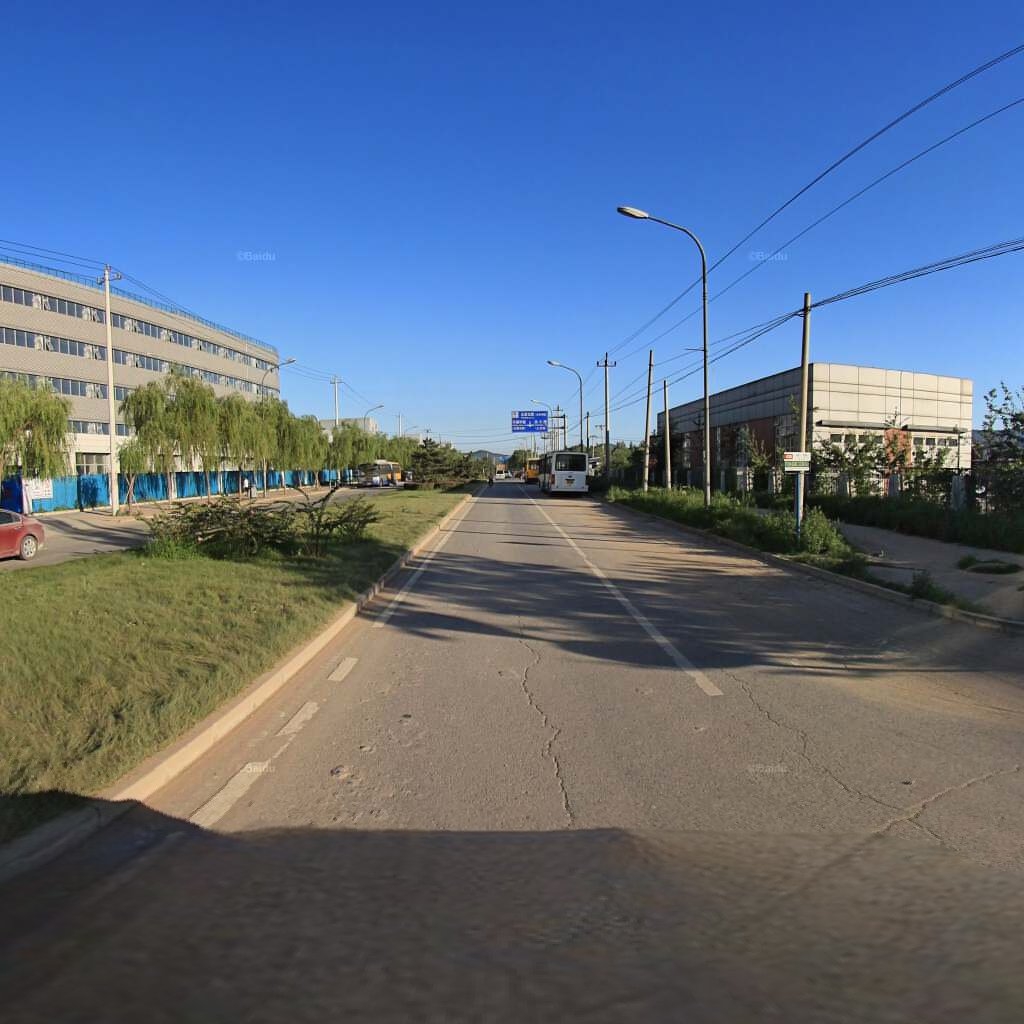
Region: Haidian
Road damage annotations: longitudinal crack, longitudinal crack, transverse crack